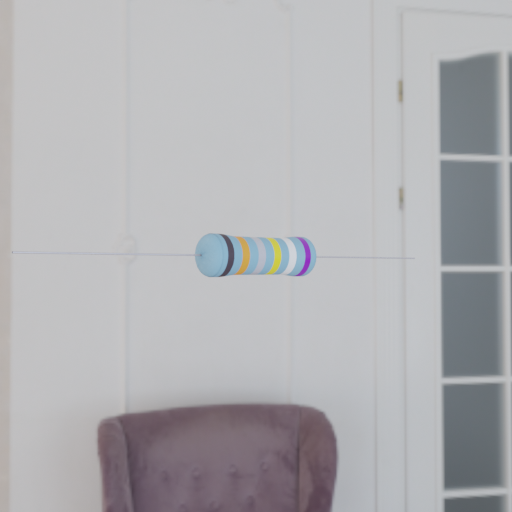
Resistor colour bands (in order): black, orange, silver, yellow, white, violet